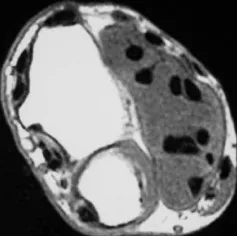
A: Axial T1-weighted MR image of the right distal forearm demonstrates a mass with low signal intensity surrounding the flexor tendons.
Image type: radiology (mri)